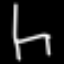
Label: chair